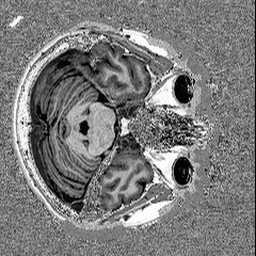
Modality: UNIT1
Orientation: axial
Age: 62
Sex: female
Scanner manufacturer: siemens
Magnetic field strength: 3 T
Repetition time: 5 s
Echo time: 0.00298 s